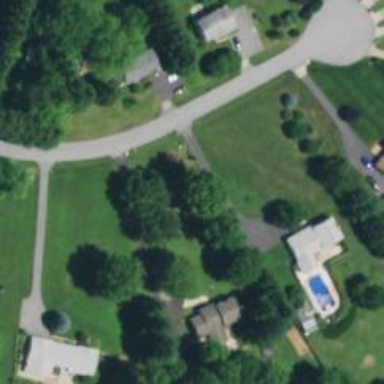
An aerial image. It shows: Driveway.